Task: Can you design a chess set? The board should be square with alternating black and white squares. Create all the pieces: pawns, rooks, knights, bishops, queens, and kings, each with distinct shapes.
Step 3206:
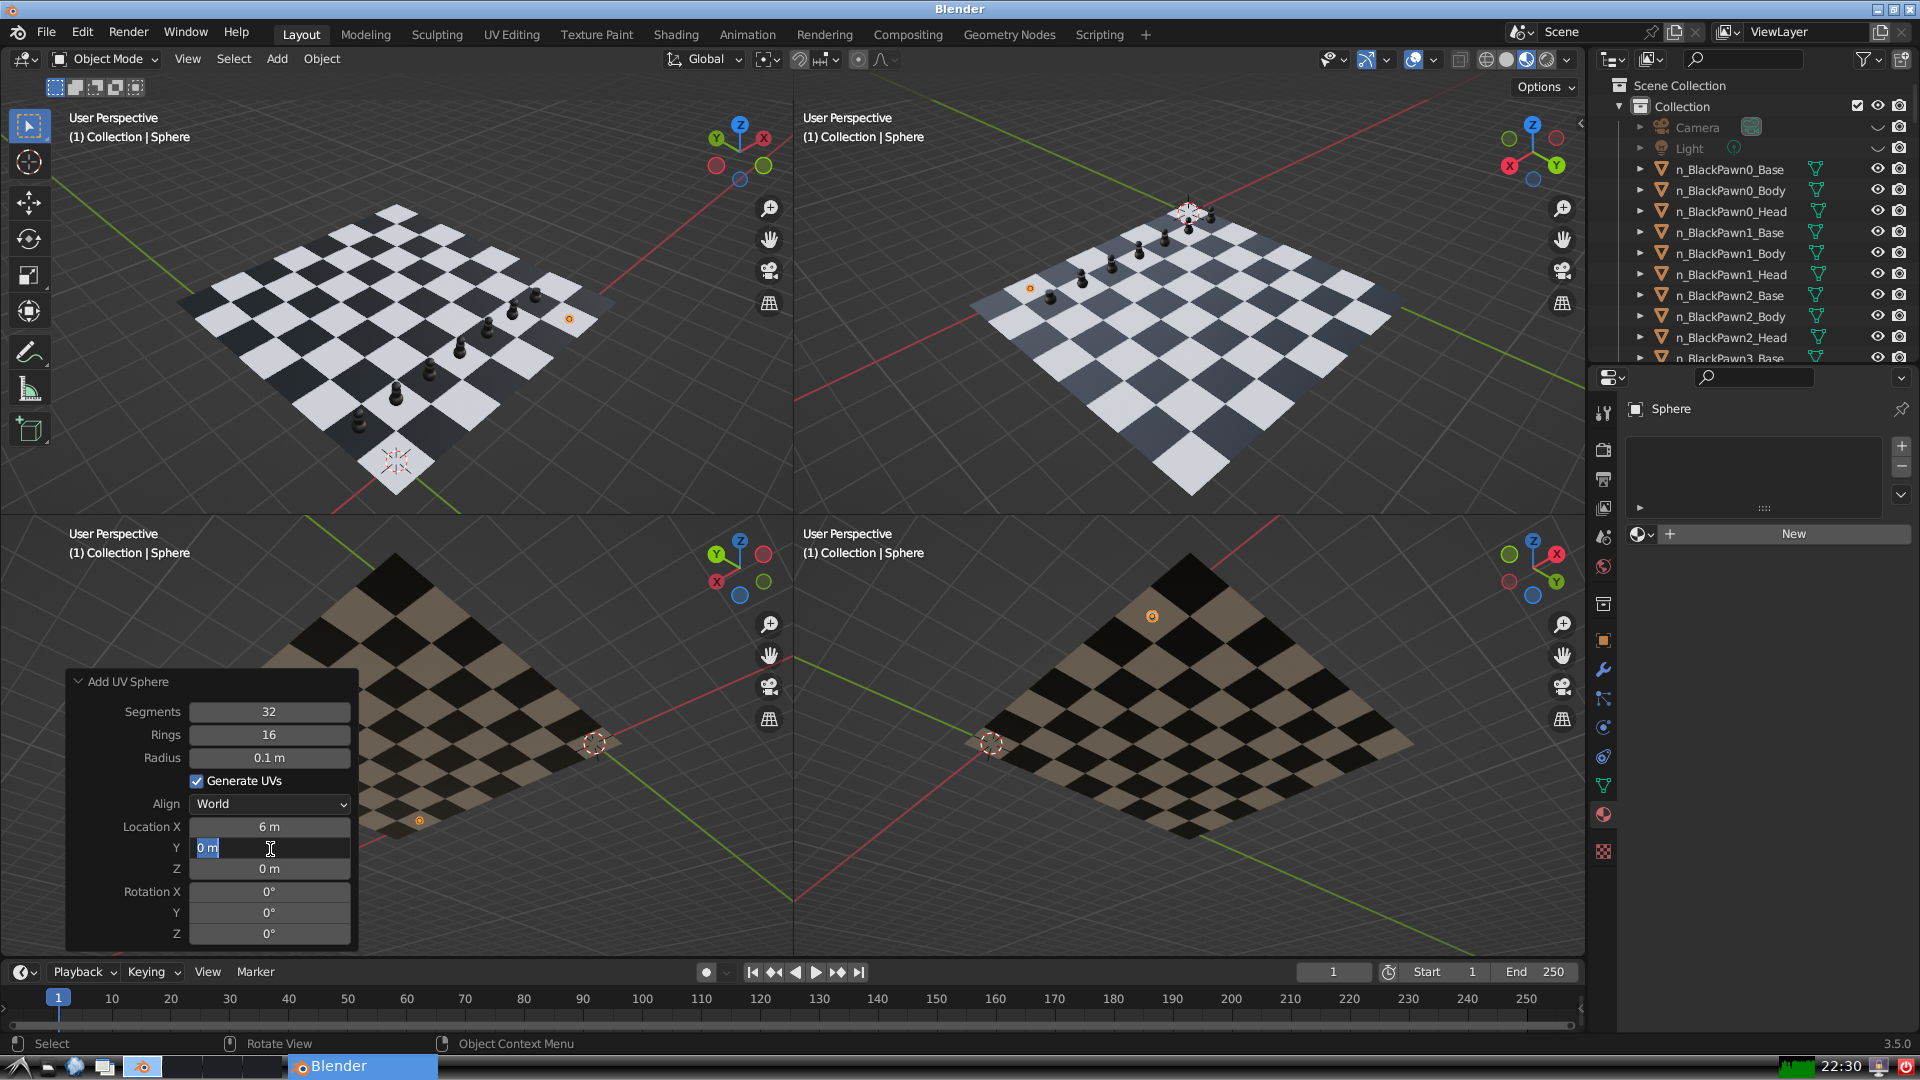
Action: input_text: 1.0